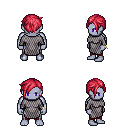
a pixel art fantasy rpg character, male body template, dark elf, purple skin, chain mail, red pants, ruby red pixie cut hairstyle, bracelets, four views (front, back, left, right), 2x2 character sprite sheet, small pixel art, hard edges, no anti-aliasing